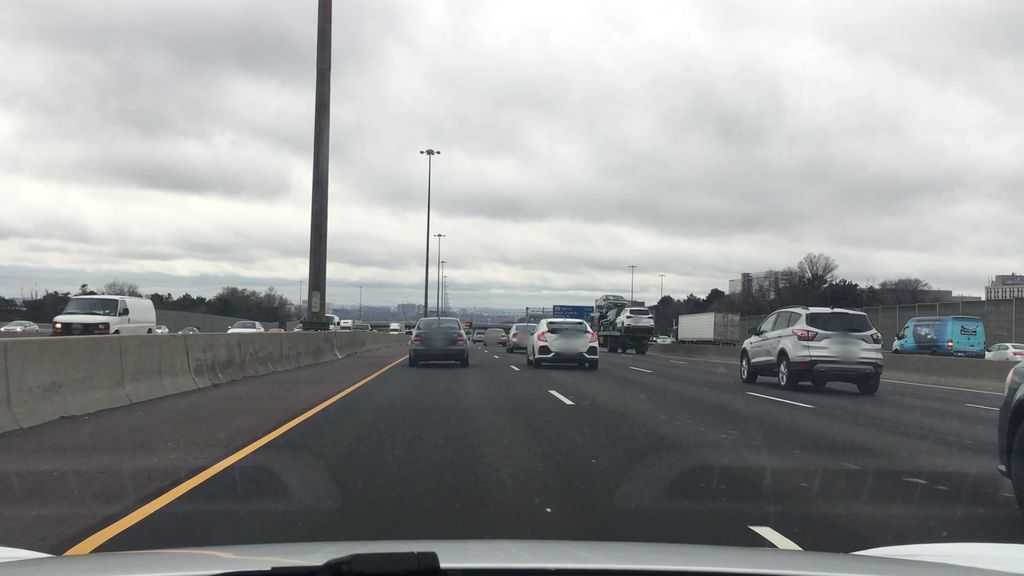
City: toronto